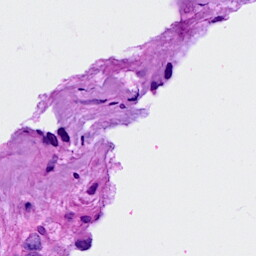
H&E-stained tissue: Breast